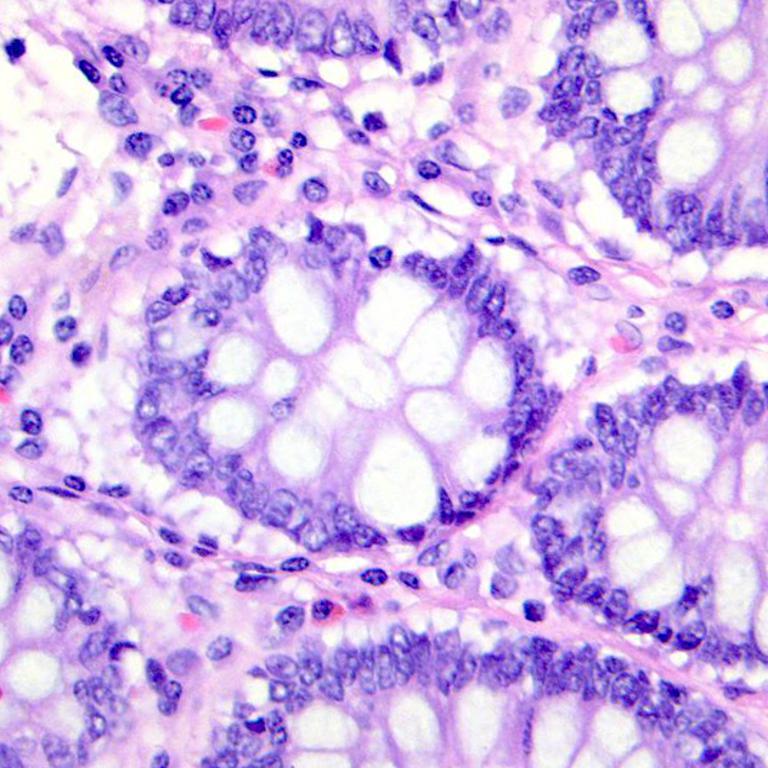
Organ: colon
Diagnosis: benign